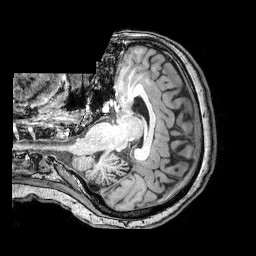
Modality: T1w
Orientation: axial
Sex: female
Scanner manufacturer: philips
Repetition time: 0.008115 s
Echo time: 0.00371 s